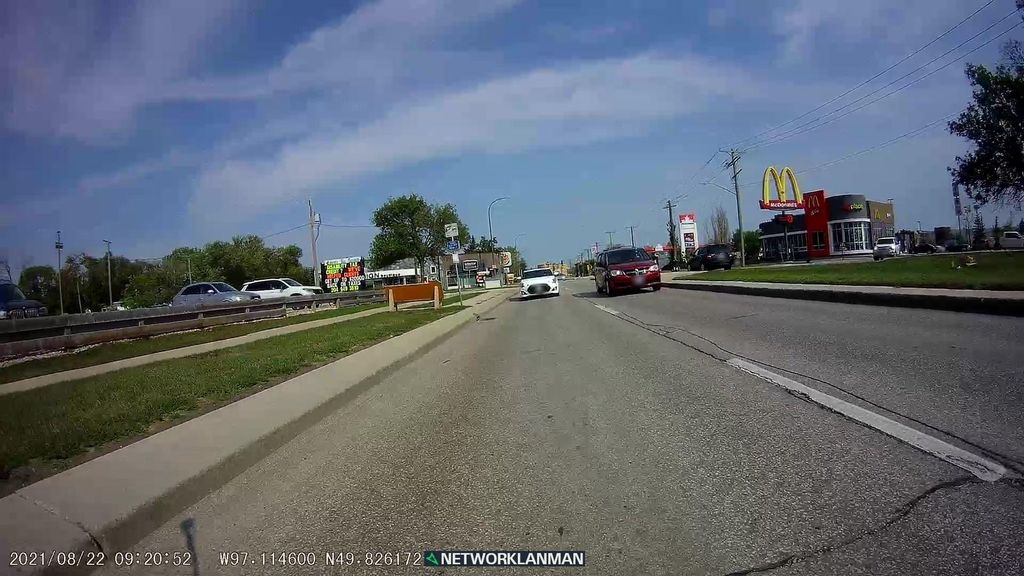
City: winnipeg